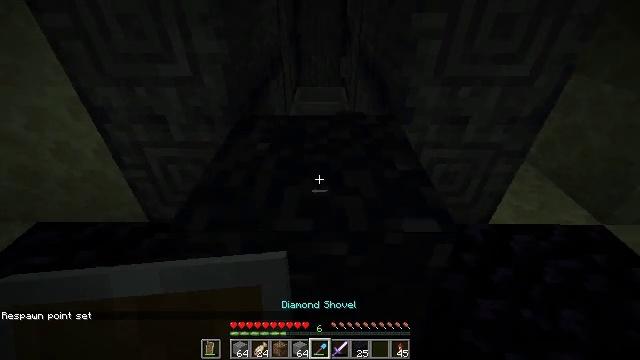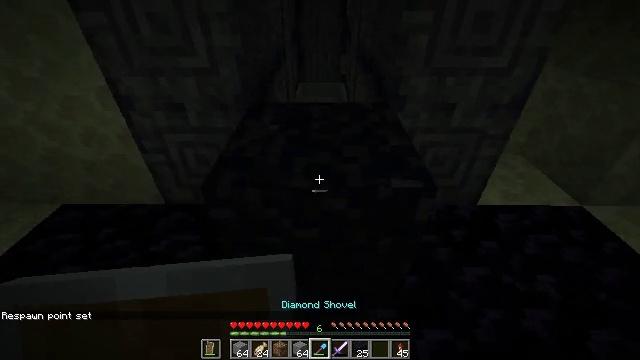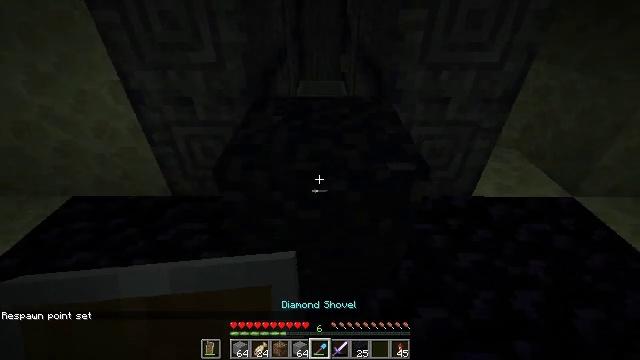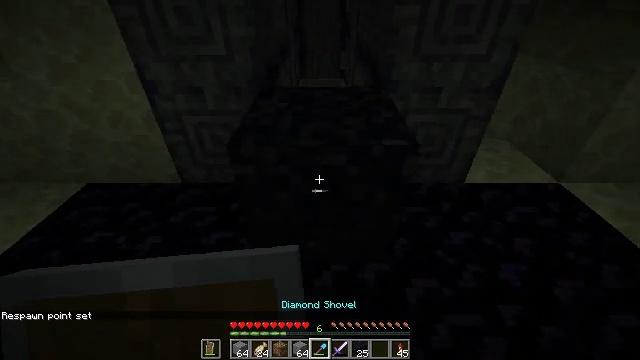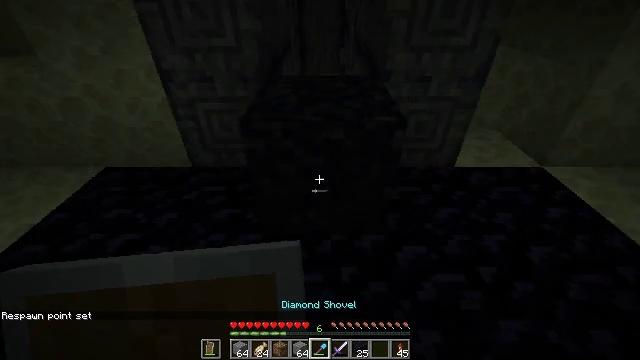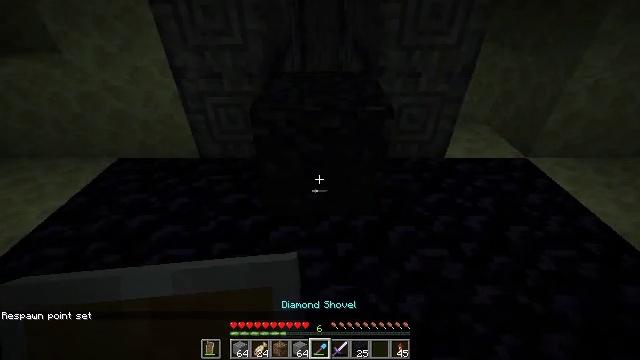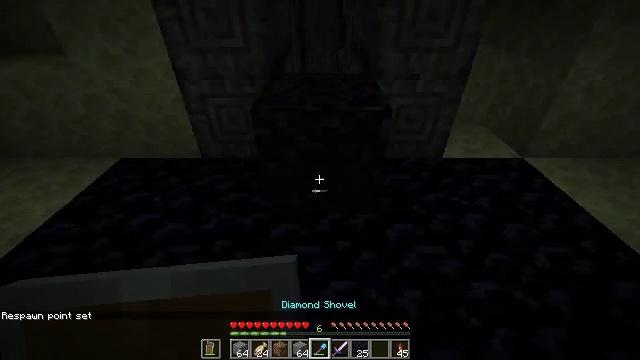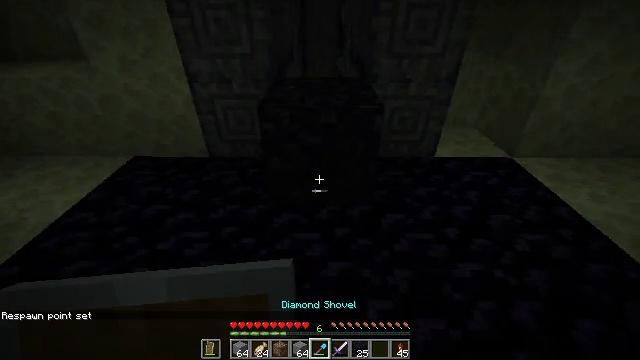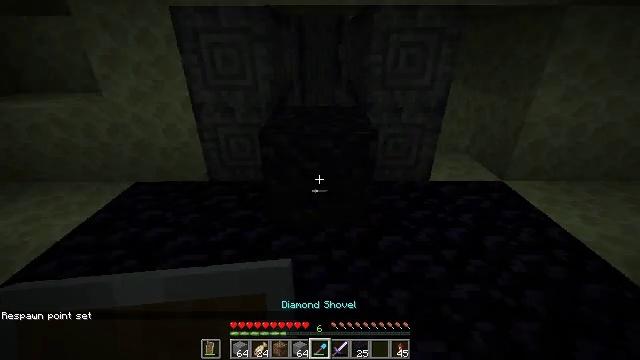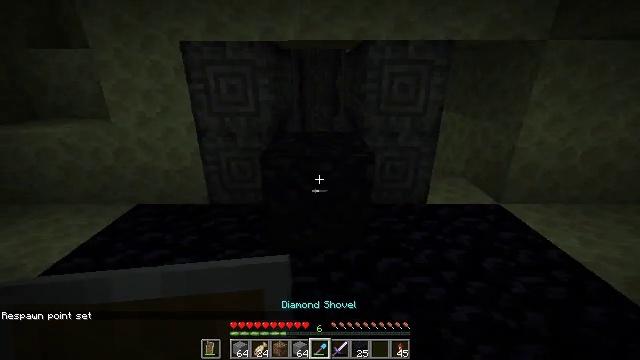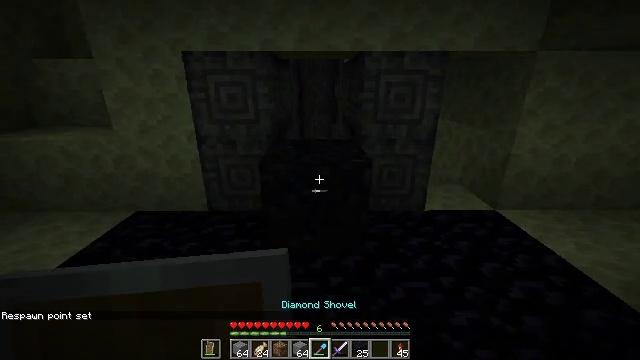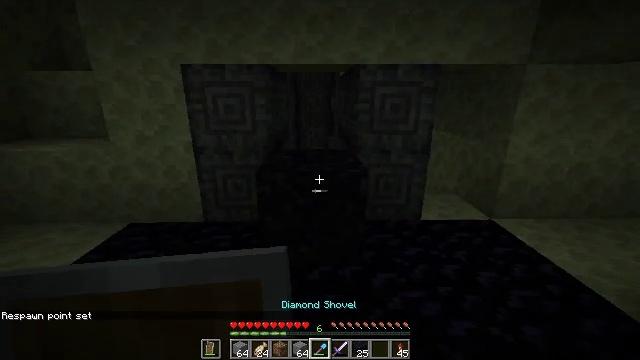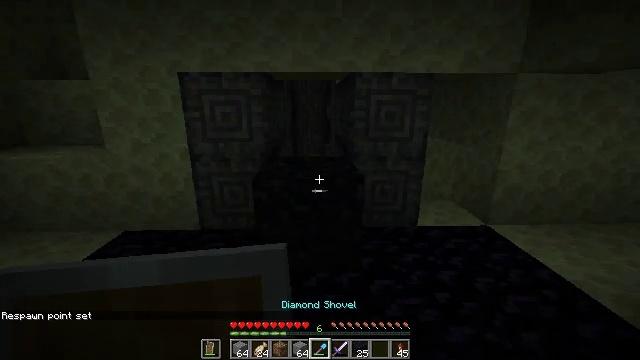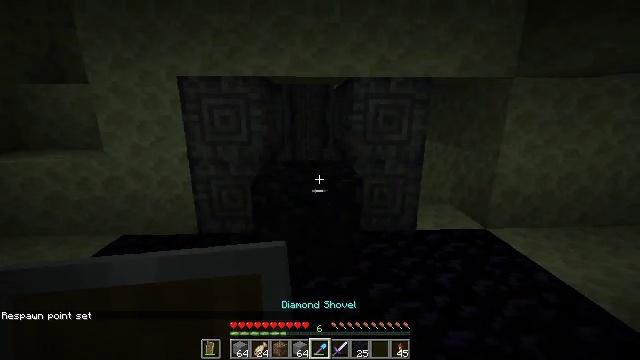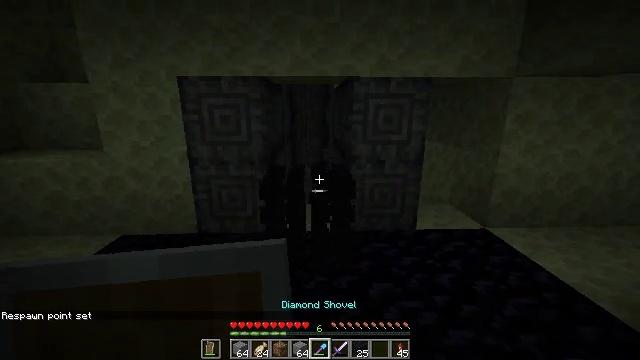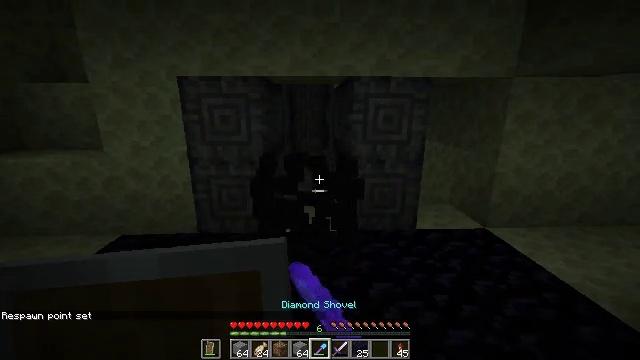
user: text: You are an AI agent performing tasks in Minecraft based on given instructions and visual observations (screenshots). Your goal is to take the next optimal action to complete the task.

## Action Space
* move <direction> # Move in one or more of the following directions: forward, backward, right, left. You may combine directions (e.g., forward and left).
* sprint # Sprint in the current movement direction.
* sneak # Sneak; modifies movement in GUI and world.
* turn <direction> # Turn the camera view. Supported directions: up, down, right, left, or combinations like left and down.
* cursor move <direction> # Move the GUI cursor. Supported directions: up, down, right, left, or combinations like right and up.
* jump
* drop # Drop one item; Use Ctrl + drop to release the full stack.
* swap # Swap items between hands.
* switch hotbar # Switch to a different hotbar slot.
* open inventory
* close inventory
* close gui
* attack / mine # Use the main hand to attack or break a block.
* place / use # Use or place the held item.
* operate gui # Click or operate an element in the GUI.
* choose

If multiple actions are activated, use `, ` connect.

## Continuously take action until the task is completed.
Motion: motion action
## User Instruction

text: Mine block black concrete powder.
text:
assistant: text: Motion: move back
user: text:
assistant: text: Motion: move back
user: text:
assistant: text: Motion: move back
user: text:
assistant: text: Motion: move back
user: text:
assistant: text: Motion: move back
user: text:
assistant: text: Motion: move back
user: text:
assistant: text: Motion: turn up
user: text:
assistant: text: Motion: turn up
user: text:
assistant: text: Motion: turn up
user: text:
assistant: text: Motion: turn up
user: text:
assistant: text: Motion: turn up
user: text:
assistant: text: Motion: turn up
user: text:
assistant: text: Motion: no_op
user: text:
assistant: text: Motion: attack / mine
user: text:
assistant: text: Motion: attack / mine
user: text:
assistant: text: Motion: move forward, attack / mine
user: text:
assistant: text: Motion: move forward
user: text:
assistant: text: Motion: move forward
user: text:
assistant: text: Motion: move forward
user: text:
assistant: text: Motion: move forward, turn left
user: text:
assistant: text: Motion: move forward, turn left and down
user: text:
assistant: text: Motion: move forward, turn left and down
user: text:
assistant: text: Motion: move forward, turn left and down
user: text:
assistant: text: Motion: move forward, turn down
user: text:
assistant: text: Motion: move forward, turn down
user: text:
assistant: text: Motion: move forward, turn down
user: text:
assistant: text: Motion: move forward, turn down
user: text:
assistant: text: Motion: move forward, turn down
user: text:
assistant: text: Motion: move forward, turn down
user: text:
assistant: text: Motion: move forward, turn right and down